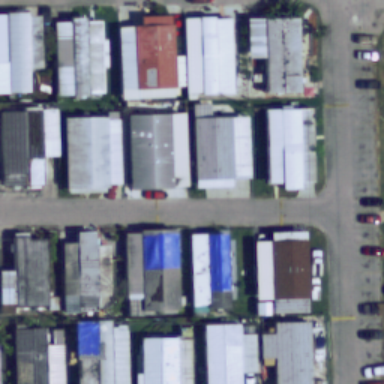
Many mobile homes arranged in lines in the mobile home park .